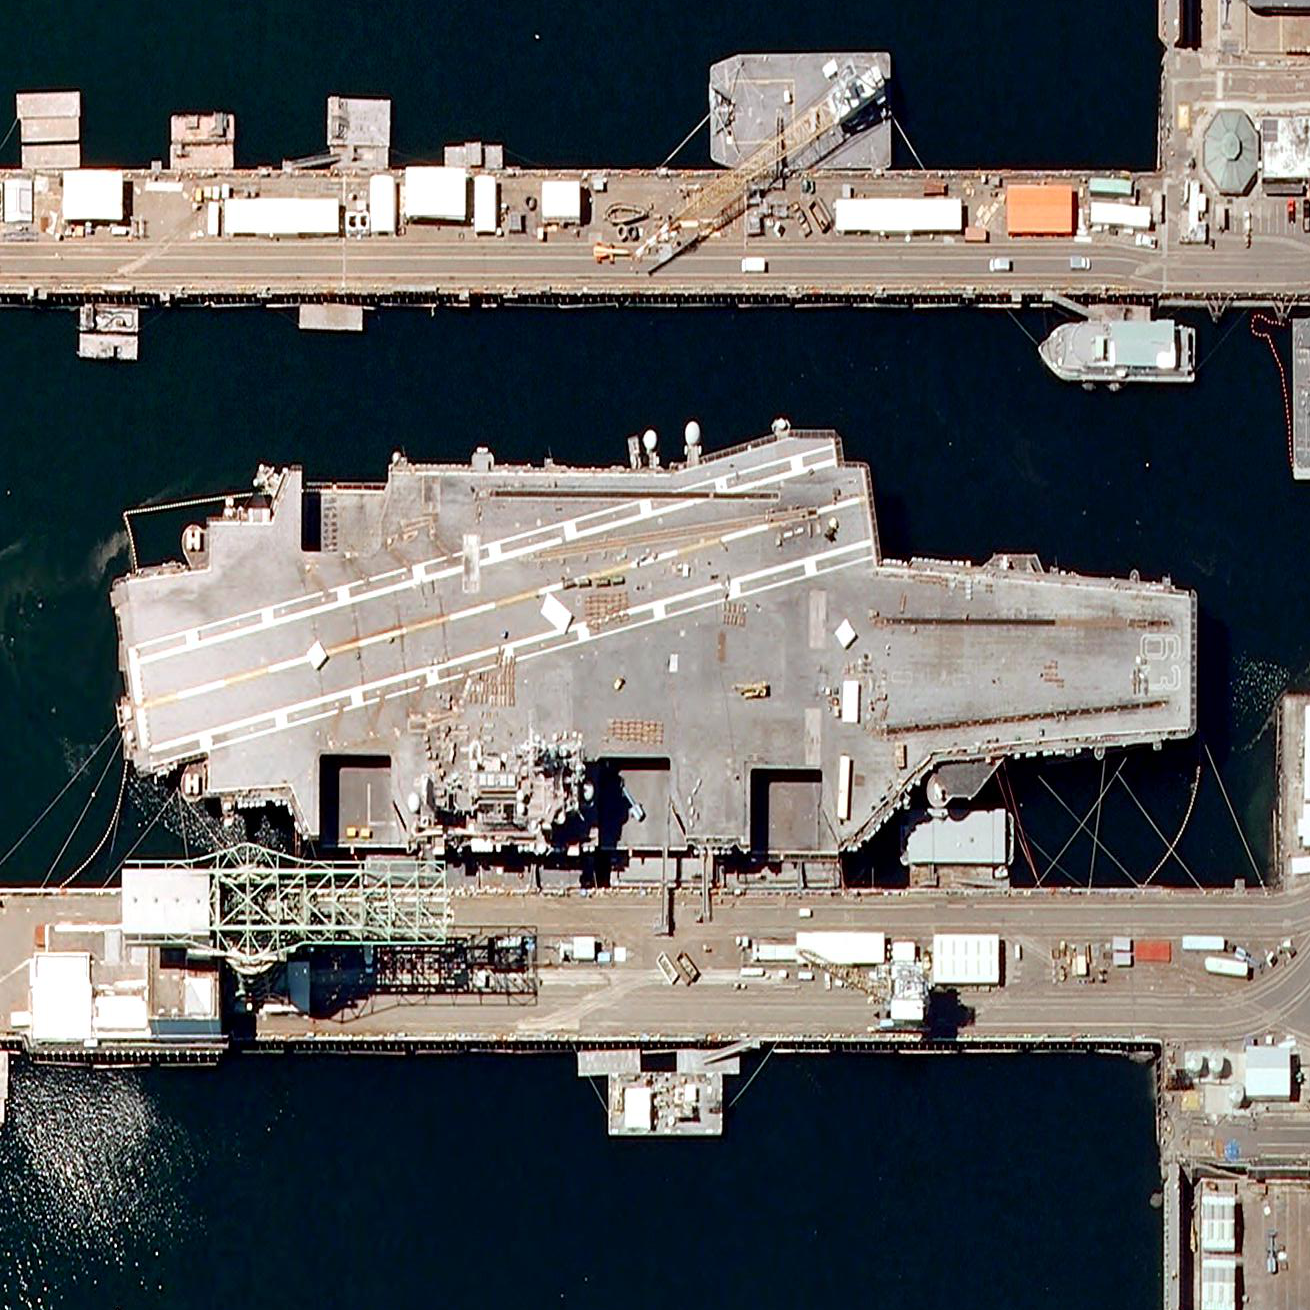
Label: KittyHawk-class_aircraft_carrier